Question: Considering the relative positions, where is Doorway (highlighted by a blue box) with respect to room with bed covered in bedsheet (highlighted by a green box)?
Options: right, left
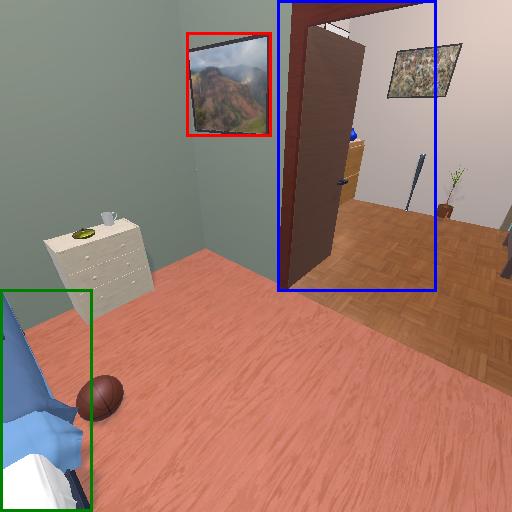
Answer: right